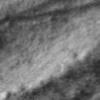
Label: no_change